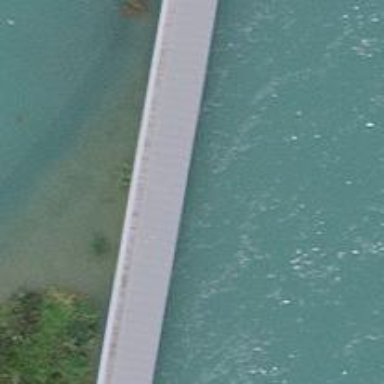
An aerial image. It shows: Lock gate along waterway.